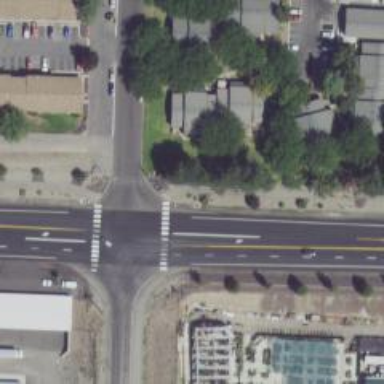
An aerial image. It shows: Marked road crossing.